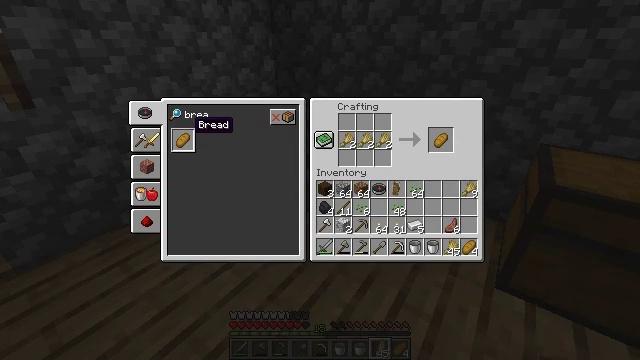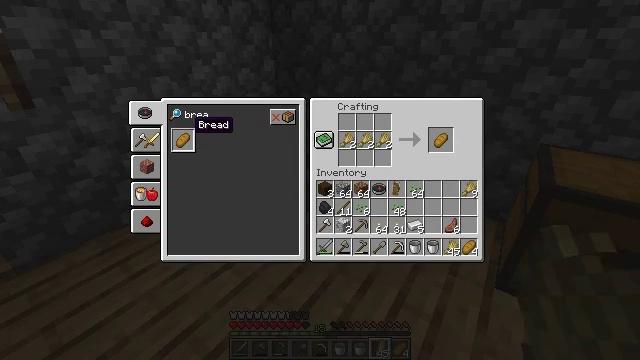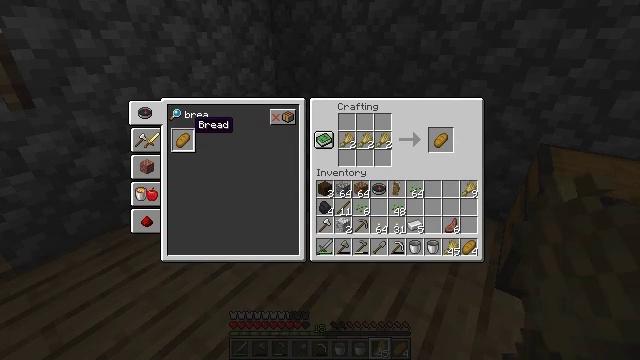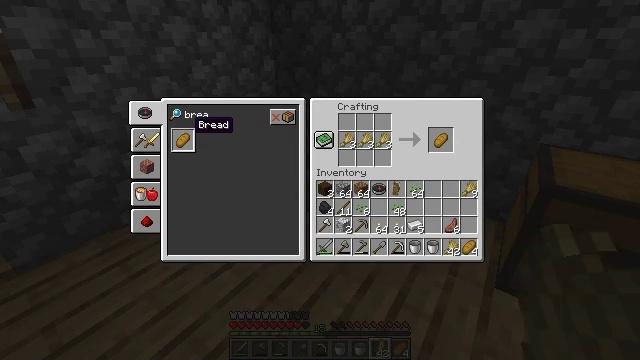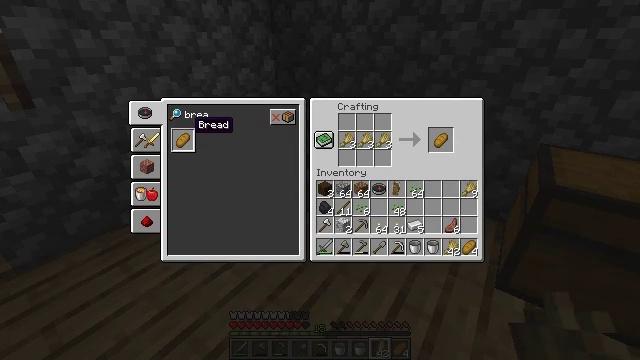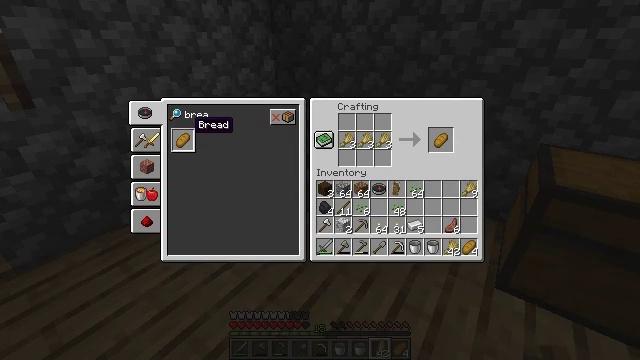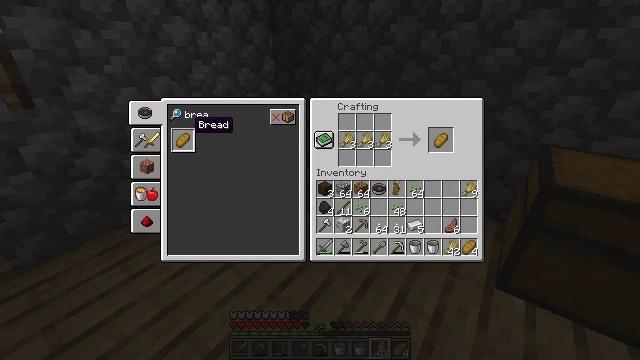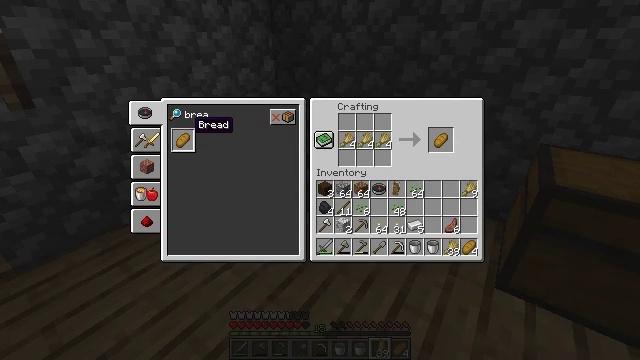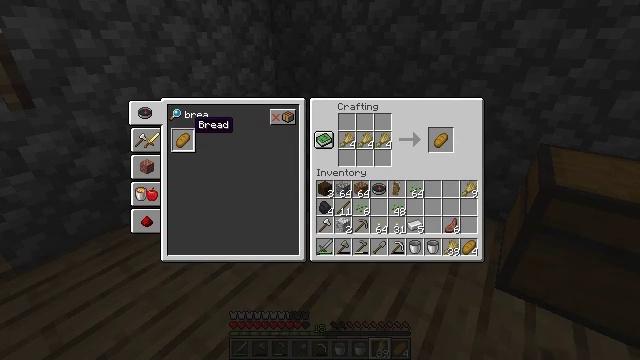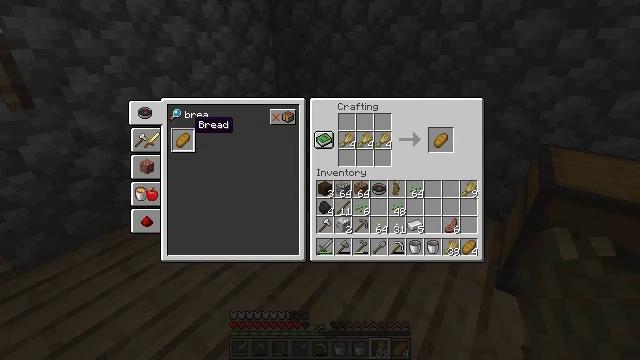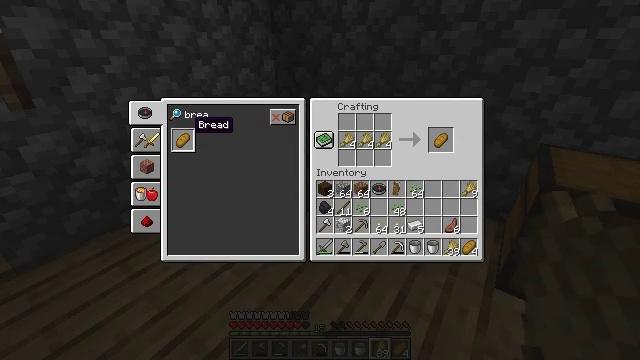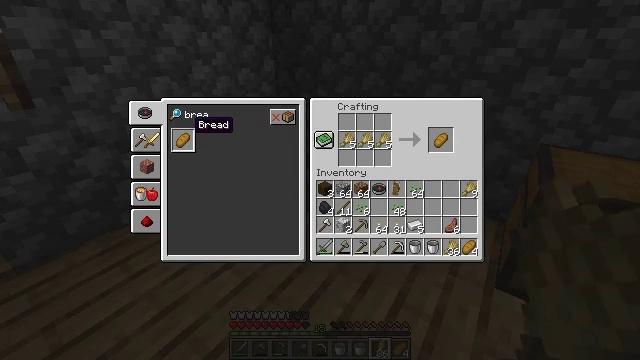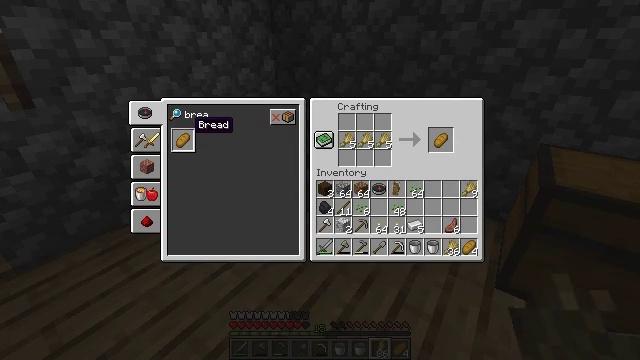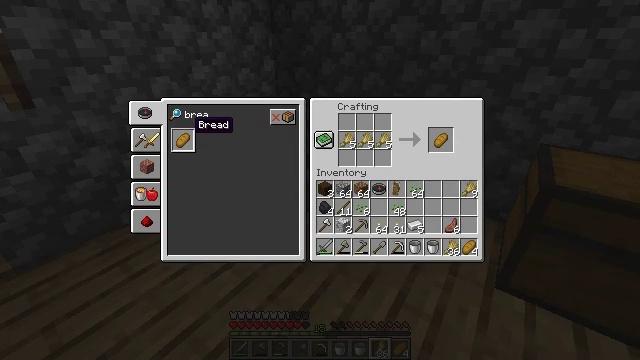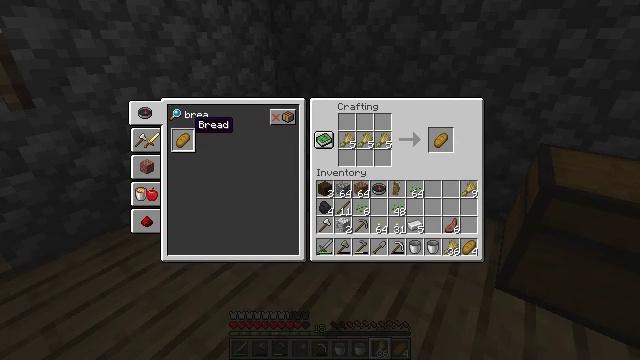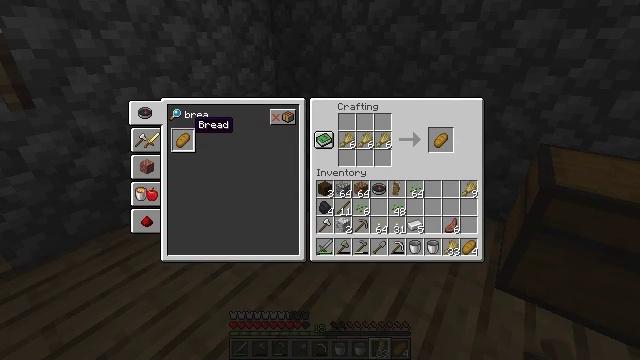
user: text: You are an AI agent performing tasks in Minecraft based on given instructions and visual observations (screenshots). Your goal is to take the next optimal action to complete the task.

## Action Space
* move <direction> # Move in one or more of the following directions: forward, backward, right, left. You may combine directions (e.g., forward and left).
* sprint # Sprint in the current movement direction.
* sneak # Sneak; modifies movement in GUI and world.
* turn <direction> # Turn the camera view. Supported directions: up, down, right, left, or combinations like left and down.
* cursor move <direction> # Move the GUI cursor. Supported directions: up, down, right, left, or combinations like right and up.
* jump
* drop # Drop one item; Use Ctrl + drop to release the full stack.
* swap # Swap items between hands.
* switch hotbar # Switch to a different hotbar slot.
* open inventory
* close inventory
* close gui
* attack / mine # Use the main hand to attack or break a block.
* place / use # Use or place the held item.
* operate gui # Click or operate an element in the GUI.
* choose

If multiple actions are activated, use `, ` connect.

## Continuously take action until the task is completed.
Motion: motion action
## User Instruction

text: Open the crafting table to craft bread with wheat.
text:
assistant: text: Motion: operate gui
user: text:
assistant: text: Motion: operate gui
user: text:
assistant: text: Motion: operate gui
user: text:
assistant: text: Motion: no_op
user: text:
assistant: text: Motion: operate gui
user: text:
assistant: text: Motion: operate gui
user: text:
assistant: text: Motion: operate gui
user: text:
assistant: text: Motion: no_op
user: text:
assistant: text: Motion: operate gui
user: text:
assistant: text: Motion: operate gui
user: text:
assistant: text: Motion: operate gui
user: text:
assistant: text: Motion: no_op
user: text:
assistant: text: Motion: no_op
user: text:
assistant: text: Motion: no_op
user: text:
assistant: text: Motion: no_op
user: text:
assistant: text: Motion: operate gui
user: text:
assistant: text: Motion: operate gui
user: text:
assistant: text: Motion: operate gui
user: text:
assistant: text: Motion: no_op
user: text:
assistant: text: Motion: no_op
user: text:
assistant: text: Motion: no_op
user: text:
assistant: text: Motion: no_op
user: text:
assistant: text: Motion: cursor move right
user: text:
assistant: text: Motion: cursor move right
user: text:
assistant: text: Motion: no_op
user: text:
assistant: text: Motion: no_op
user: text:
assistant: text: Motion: cursor move left
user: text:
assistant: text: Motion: cursor move left
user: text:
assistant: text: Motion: no_op
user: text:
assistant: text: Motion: no_op